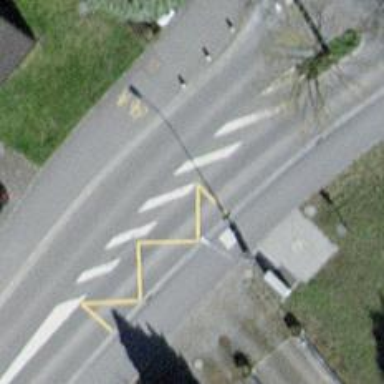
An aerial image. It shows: Public transport stop position.